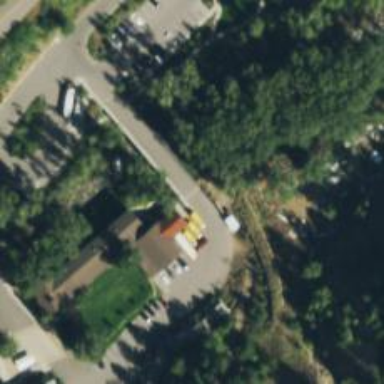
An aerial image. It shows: Alley bridge over service road.